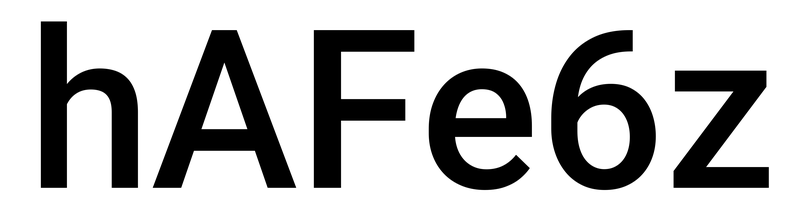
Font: Roboto_Medium